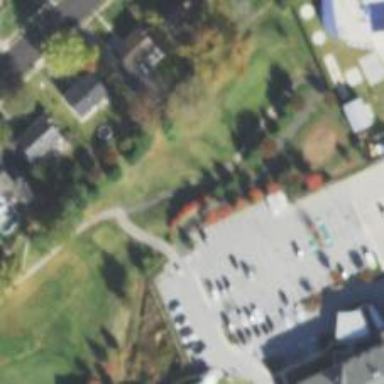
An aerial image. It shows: Path designated for golf carts.